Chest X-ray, PA view. Patient: 33 years old, sex M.
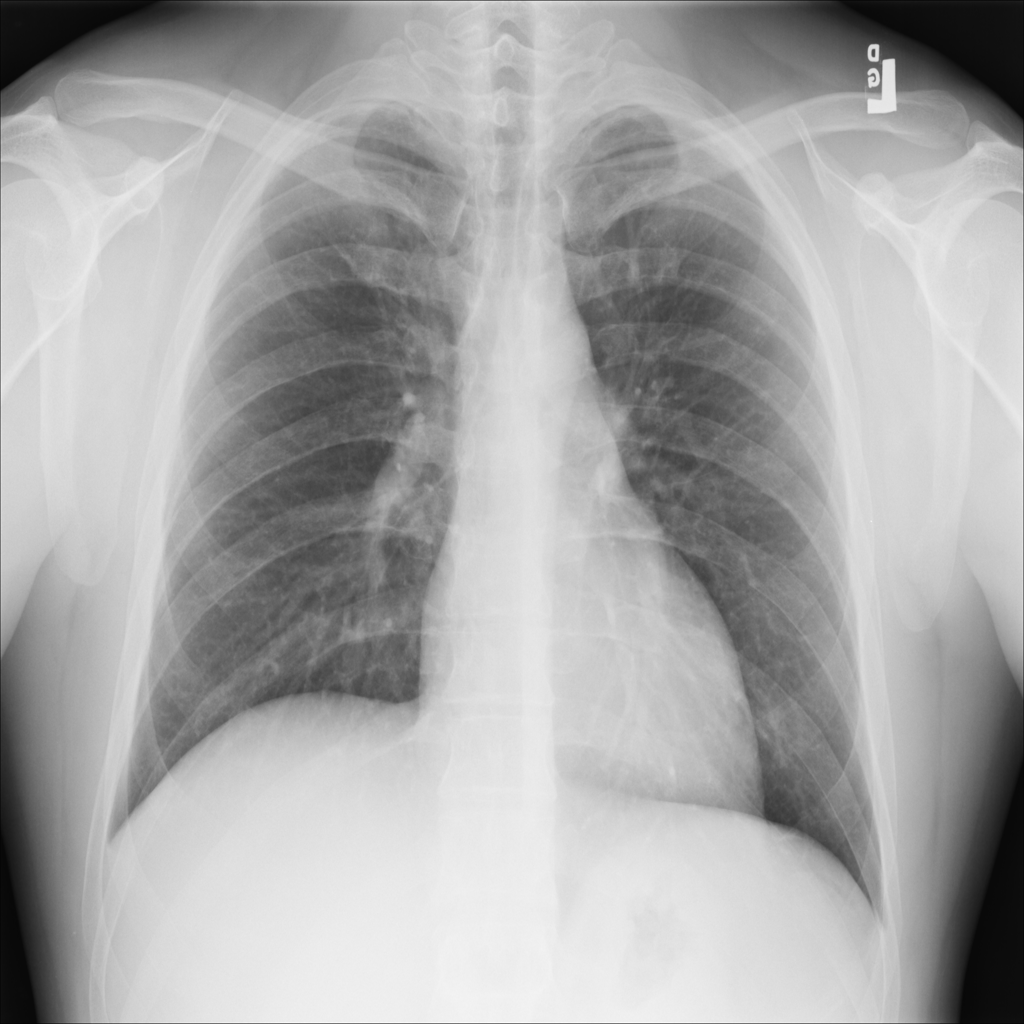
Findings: No Finding